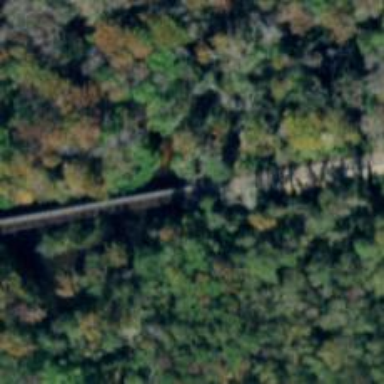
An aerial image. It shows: Railway bridge.